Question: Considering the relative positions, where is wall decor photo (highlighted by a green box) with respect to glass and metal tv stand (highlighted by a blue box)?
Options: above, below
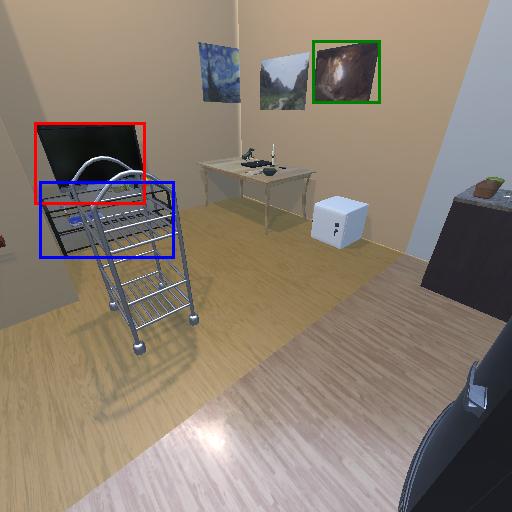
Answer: above